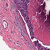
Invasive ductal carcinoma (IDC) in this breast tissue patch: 0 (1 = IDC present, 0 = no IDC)